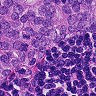
Metastatic tissue present: yes